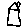
Label: house